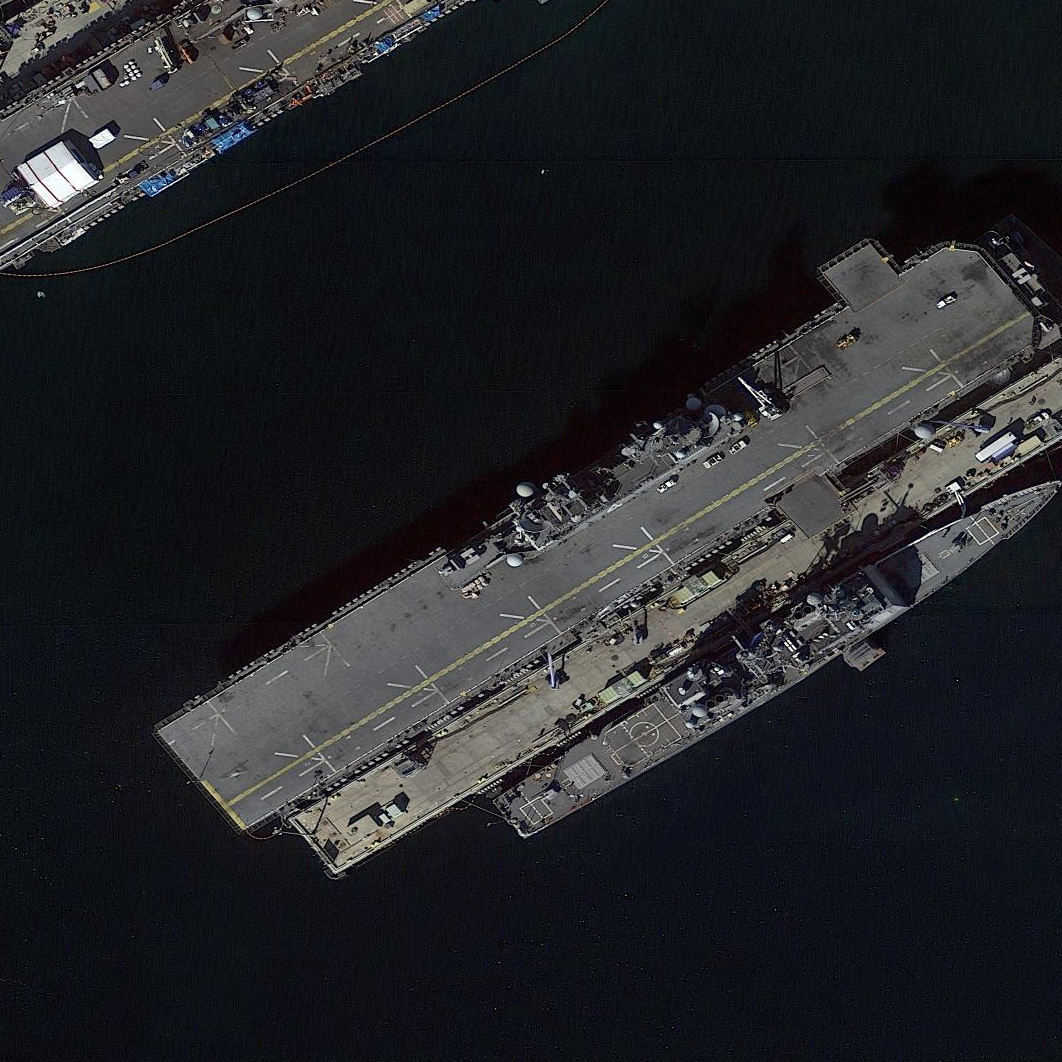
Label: assault